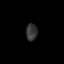
Tissue: prostate
Cell type: T cells
Senescence score: 0.3599
Nuclear area (px): 189
Mean DAPI intensity: 52.571